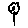
Label: flower